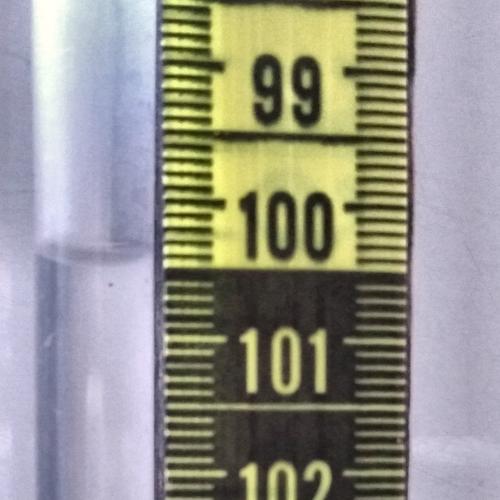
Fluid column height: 100.4 cm